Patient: sex F, age 43
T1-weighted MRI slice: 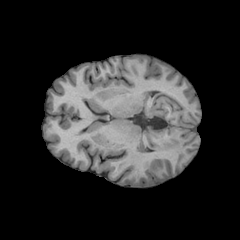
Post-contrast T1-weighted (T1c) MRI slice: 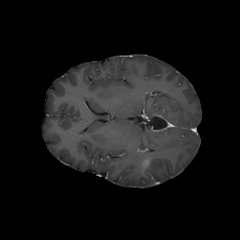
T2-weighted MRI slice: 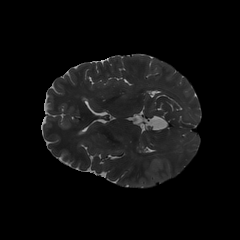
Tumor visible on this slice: yes
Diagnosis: Astrocytoma, IDH-wildtype
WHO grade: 3